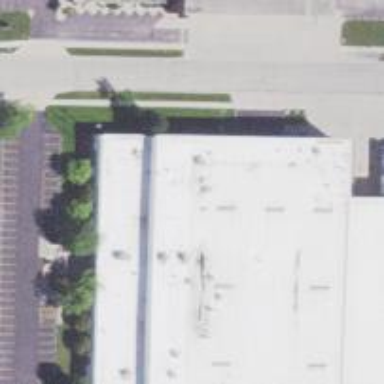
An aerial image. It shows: Industrial building.